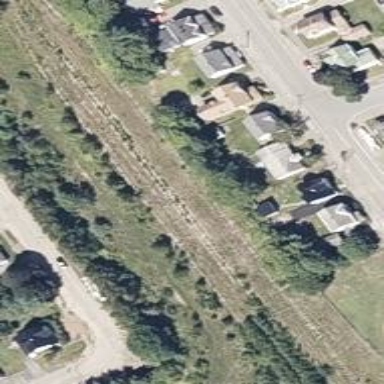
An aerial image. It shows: Disused railway spur service.